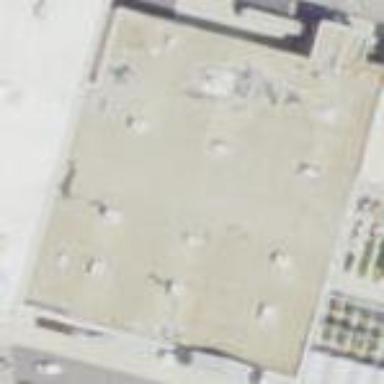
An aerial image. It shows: Building.